Field crop: maize
Growth stage: 2
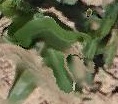
Species: maize